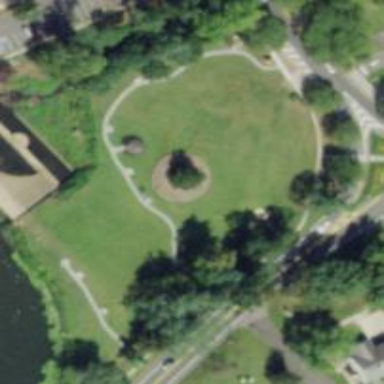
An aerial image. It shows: Memorial site with historic significance.